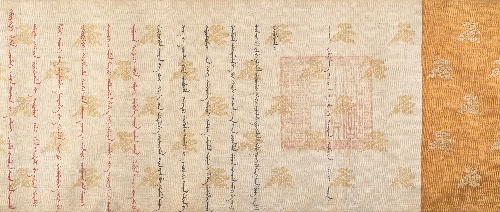
Date: dated 1761
Object type: Handscroll
Classification: Paintings
Medium: Handscroll; ink and color on silk and paper
Culture: China
Period: Qing dynasty (1644–1911)
Dimensions: 164 15/32 x 12 1/2 in. (417.8 x 31.8 cm)
Department: Asian Art
Credit line: Gift of Dr. Hans Smetana, 1966
Accession year: 1966
Repository: Metropolitan Museum of Art, New York, NY